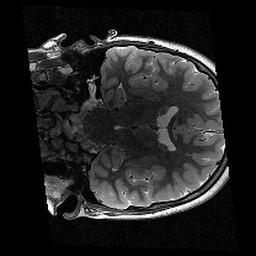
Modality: T2w
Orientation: coronal
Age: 10
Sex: male
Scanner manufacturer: siemens
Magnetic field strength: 3 T
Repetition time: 9.23 s
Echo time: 0.067 s